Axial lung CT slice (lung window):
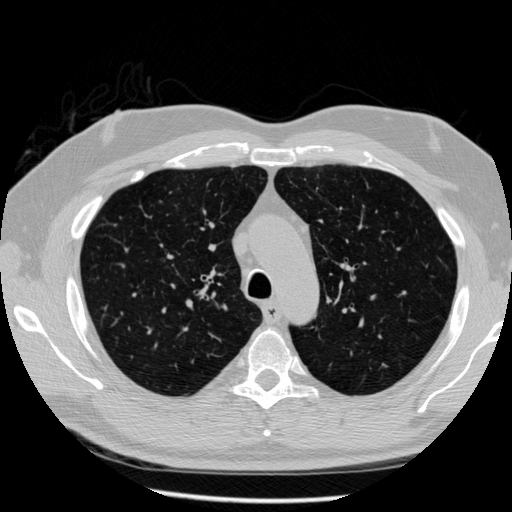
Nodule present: no